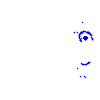
Particle: pion